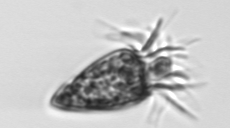
Label: Strombidium_tintinnodes